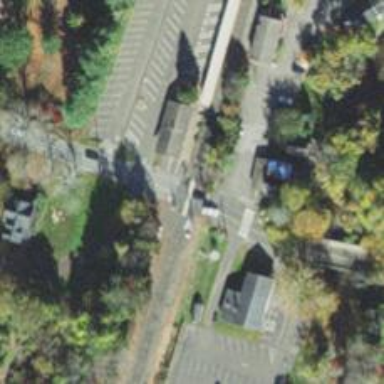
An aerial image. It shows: Level crossing with lights and barriers.